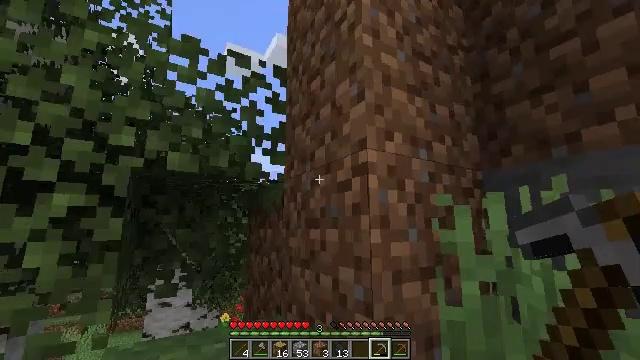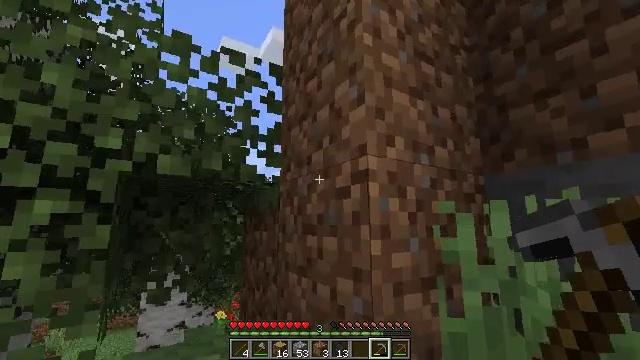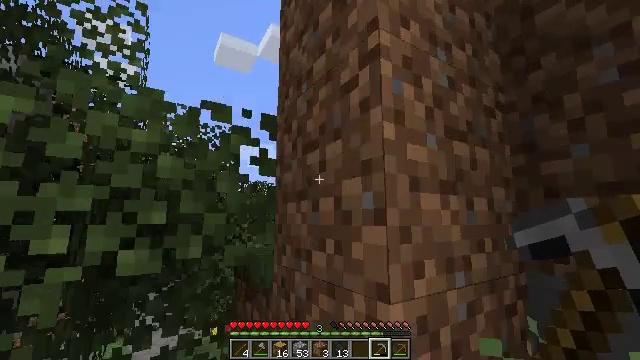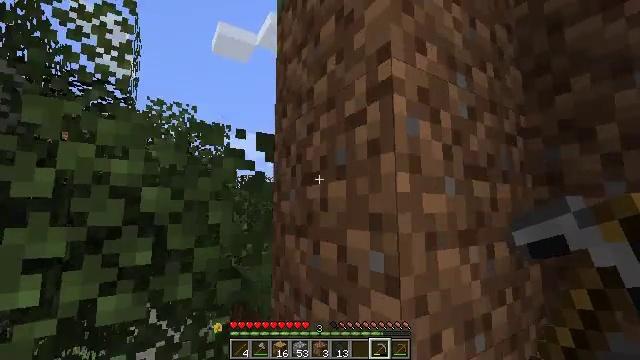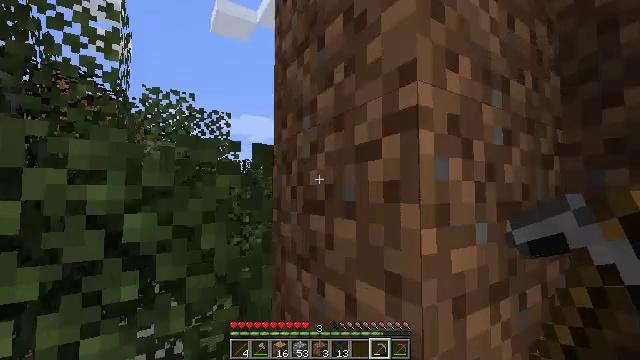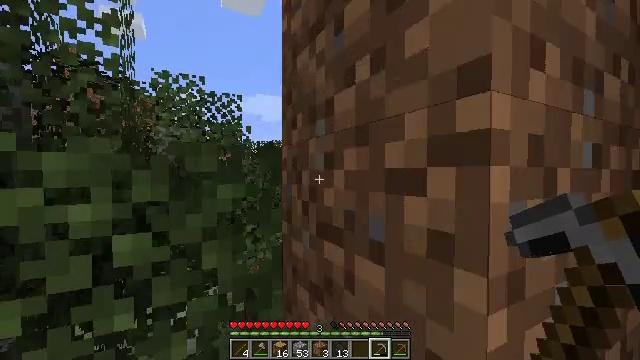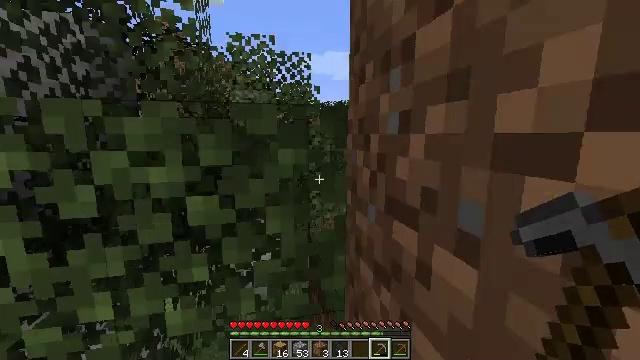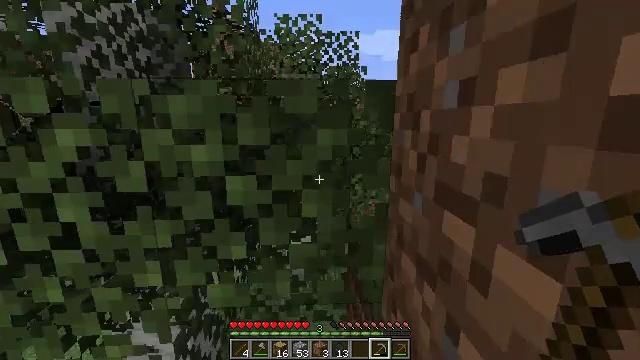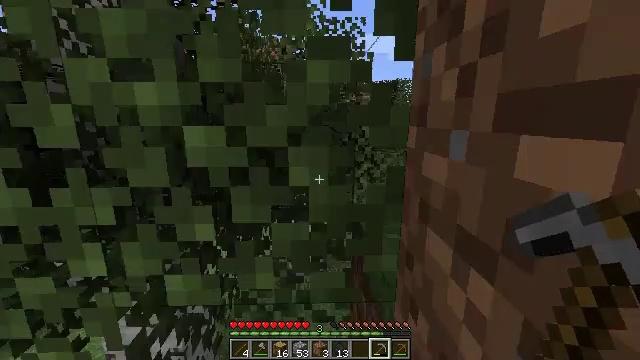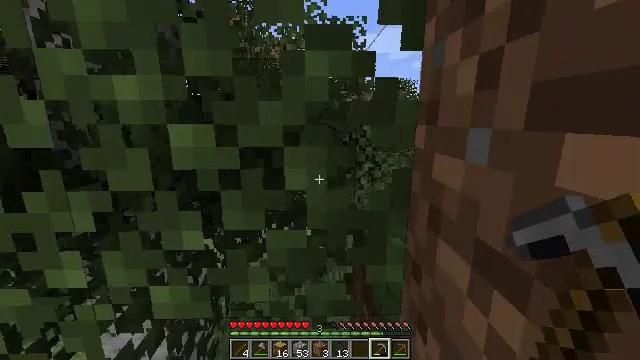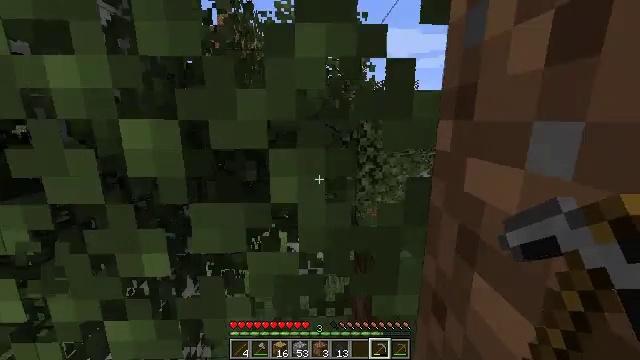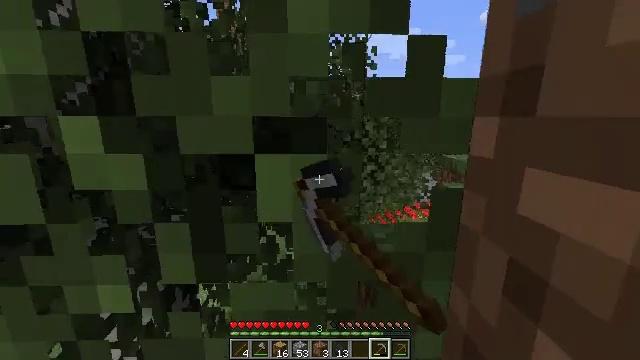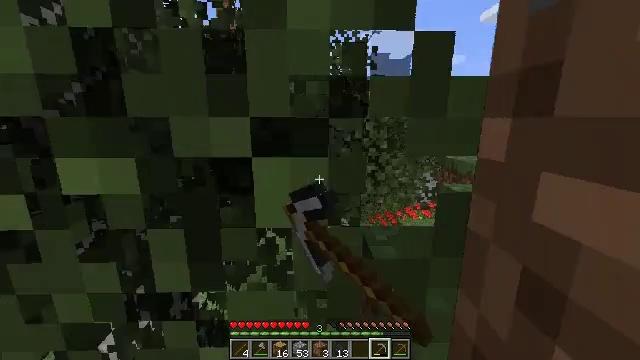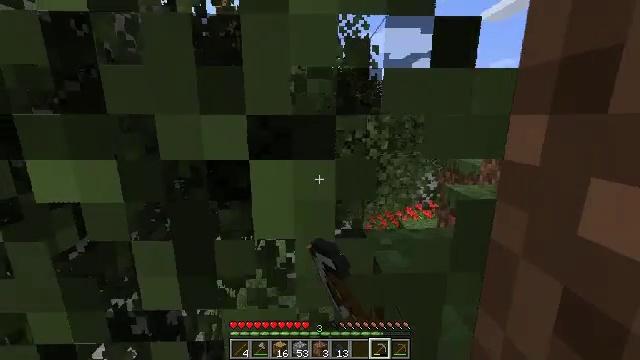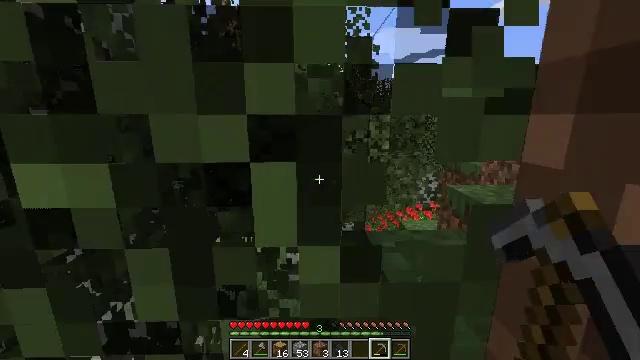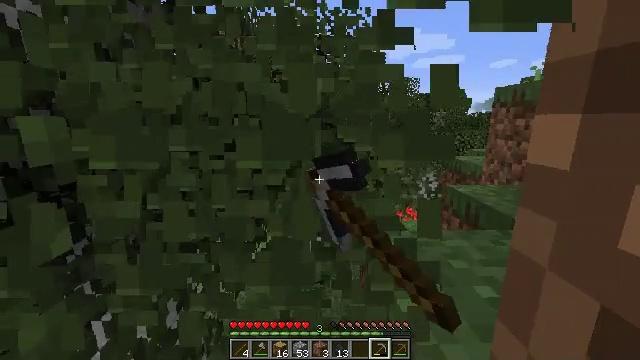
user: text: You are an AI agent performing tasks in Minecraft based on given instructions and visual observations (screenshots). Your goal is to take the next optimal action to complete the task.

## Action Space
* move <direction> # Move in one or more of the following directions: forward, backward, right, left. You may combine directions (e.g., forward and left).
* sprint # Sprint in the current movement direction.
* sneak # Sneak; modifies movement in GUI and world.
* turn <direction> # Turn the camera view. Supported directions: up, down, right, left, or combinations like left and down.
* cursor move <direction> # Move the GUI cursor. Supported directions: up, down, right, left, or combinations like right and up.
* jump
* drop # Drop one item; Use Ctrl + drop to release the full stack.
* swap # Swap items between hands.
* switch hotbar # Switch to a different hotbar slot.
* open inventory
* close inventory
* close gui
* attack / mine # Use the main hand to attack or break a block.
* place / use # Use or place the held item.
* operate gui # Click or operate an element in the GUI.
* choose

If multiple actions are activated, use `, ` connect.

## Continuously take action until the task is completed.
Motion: motion action
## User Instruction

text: Collect birch leaves from the tree.
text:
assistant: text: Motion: move forward, jump
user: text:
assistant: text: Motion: move forward, jump
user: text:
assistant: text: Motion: move forward, turn down, jump
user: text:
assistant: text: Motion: move forward, turn down, jump
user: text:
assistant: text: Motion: move forward, turn left and down, jump
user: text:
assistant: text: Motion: move forward, turn left and down
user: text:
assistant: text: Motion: move forward, turn left and down
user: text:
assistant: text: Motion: move forward, turn left
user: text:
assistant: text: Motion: move forward
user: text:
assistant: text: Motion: attack / mine
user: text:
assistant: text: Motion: attack / mine
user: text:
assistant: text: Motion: attack / mine
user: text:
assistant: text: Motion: attack / mine
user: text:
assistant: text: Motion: attack / mine
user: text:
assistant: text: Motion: attack / mine
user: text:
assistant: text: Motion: attack / mine
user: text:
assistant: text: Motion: attack / mine
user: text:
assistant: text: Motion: turn right and down, attack / mine
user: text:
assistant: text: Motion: move forward, turn right and down, attack / mine
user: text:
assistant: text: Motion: move forward, turn right, attack / mine
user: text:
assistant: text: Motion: move forward, attack / mine
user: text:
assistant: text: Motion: move forward, turn right, attack / mine
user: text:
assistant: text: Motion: move forward, turn right and up
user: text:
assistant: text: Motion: move forward, turn right, jump
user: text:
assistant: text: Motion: move forward, jump
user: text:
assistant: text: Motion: move forward, turn right, jump
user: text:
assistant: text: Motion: move forward and move right, turn right, jump
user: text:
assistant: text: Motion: move forward and move right, jump
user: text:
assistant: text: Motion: move forward and move right
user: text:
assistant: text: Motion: move forward and move right